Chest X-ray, PA view. Patient: 57 years old, sex F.
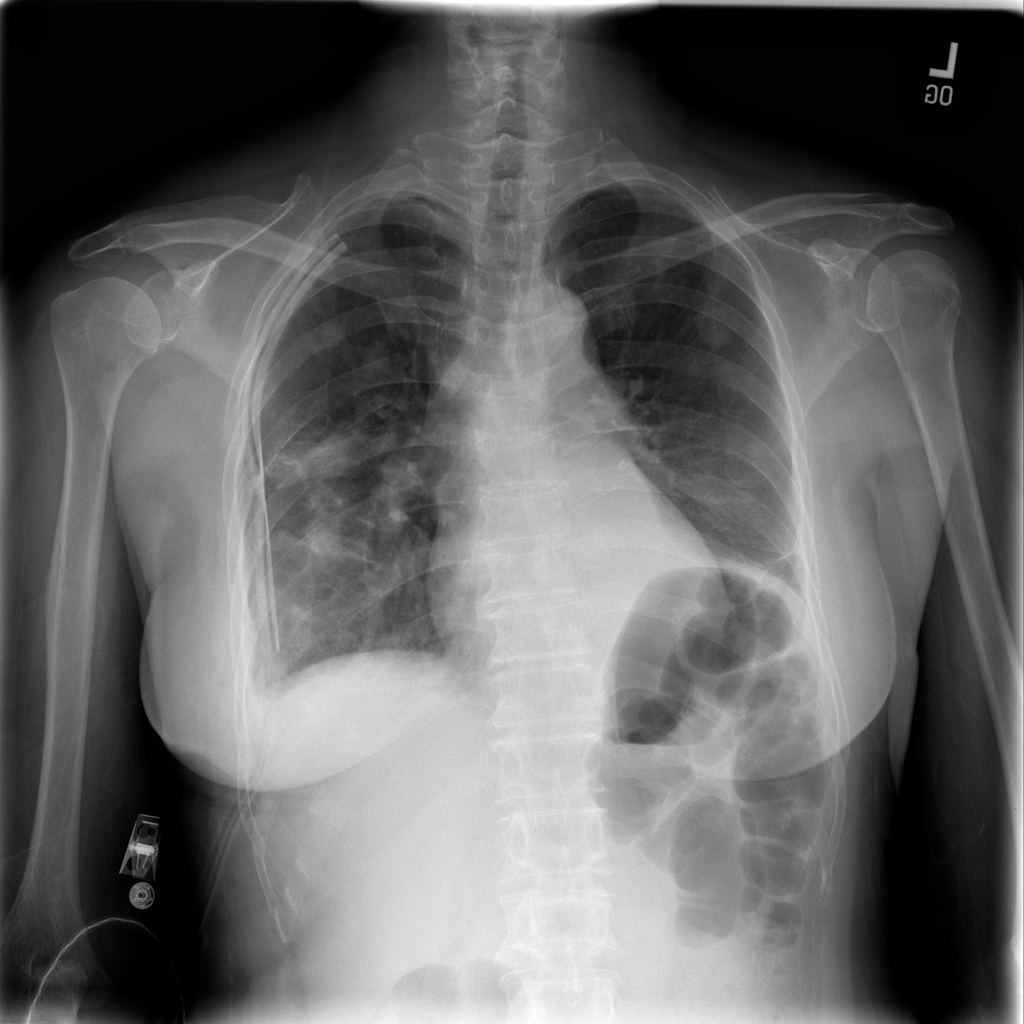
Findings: Consolidation, Effusion, Mass, Nodule, Pneumothorax